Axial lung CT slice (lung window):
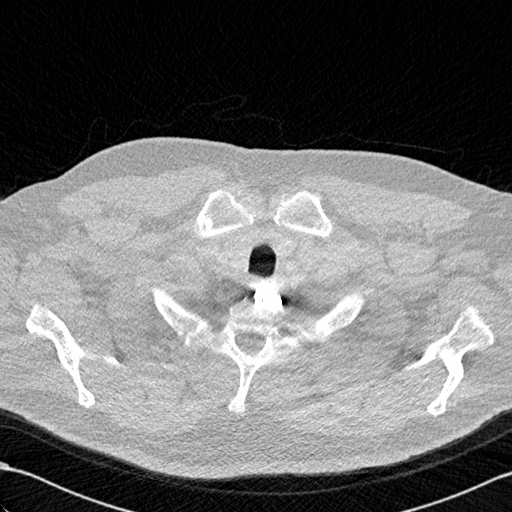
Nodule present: no